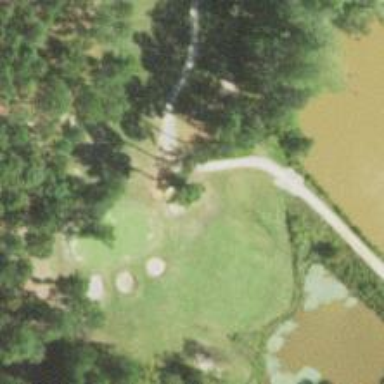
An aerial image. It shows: Grassy area designated as golf fairway.